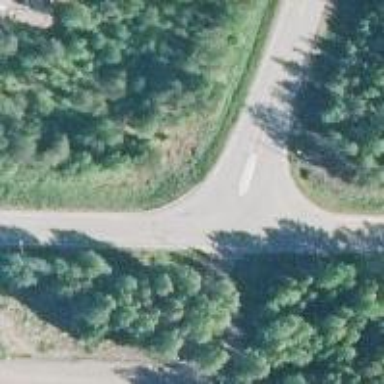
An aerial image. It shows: Trunk link highway.